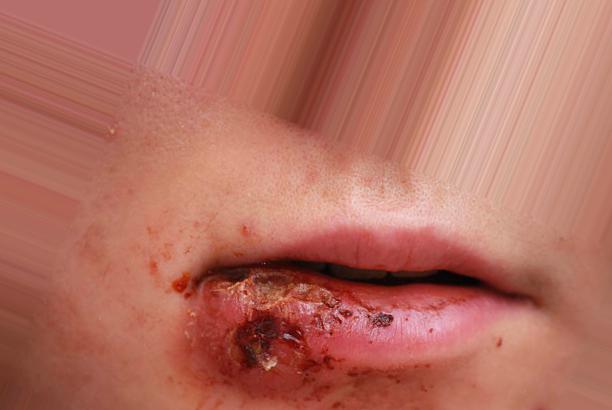
Condition: Mouth Ulcer